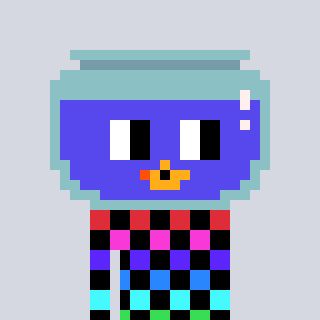
a pixel art character with square blue glasses, a goldfish-shaped head and a blue-colored body on a cool background